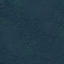
Label: Forest